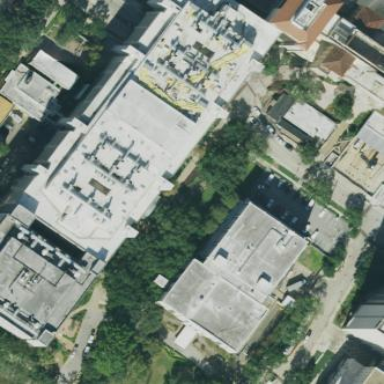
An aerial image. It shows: College building.